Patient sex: F
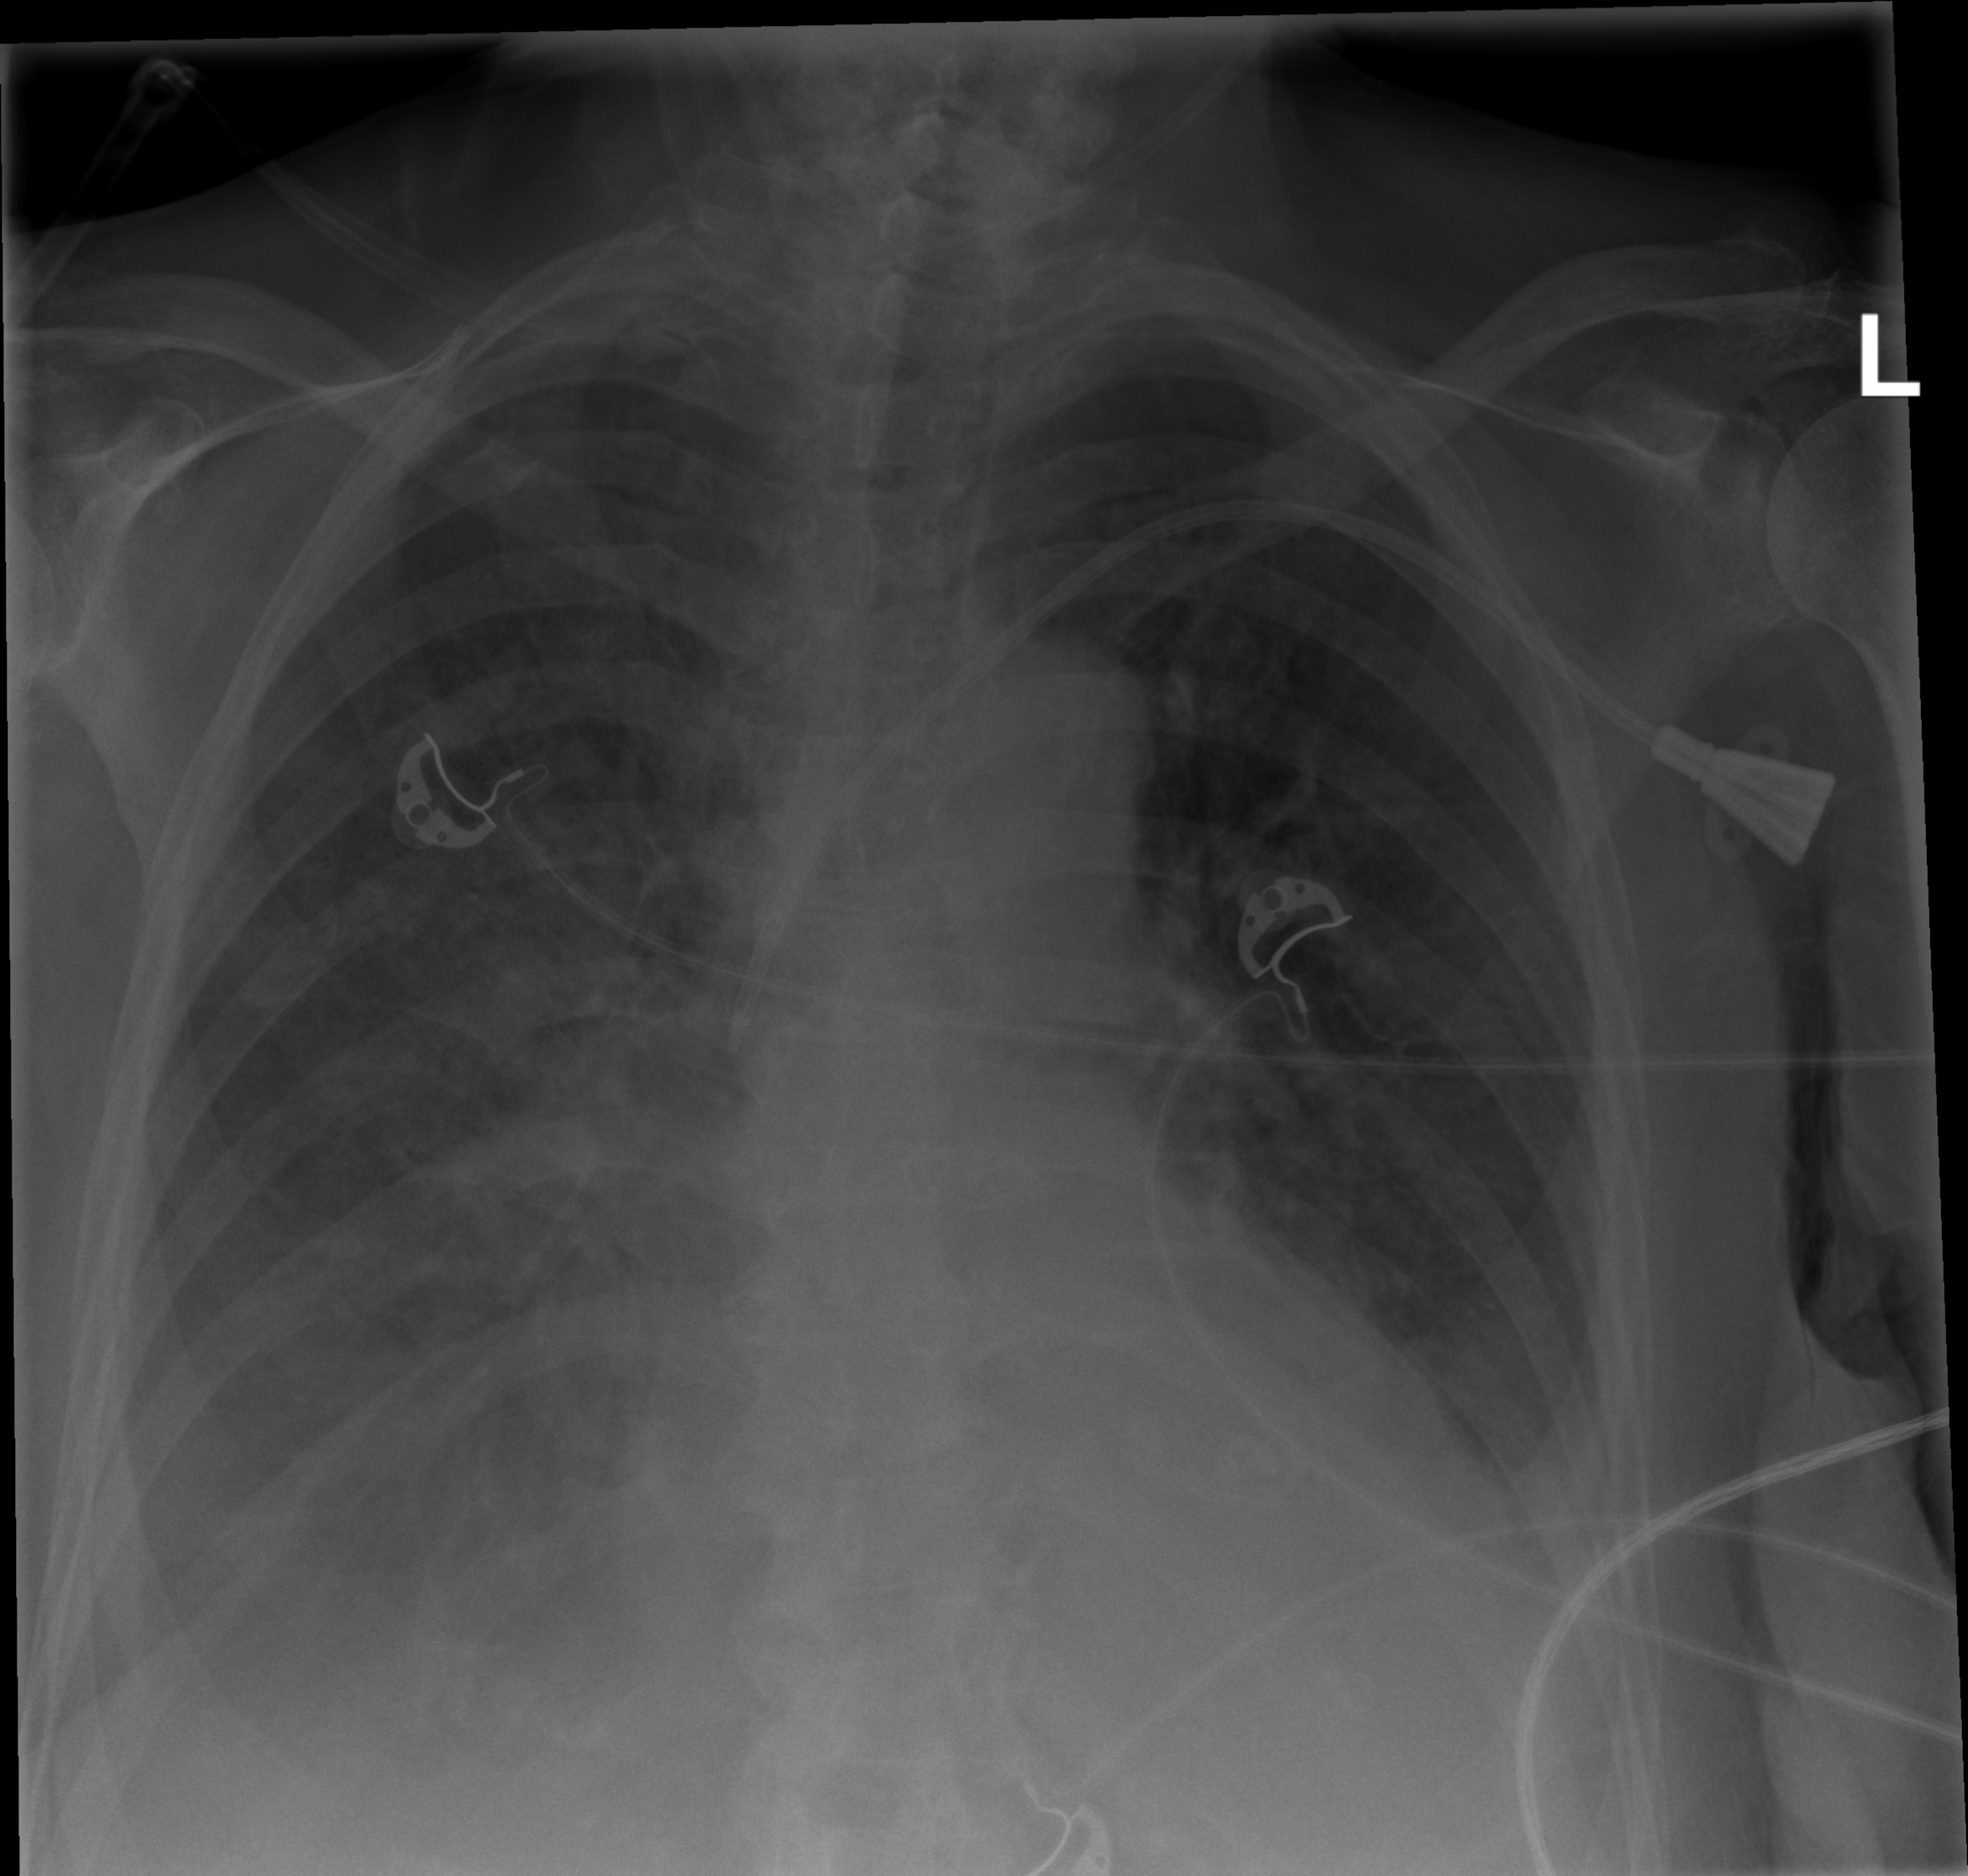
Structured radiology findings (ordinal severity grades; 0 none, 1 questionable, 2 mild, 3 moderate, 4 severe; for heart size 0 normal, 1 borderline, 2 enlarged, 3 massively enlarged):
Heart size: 0
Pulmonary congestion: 0
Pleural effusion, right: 3
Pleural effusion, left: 2
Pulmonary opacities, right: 3
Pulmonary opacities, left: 0
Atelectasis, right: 2
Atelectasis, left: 2